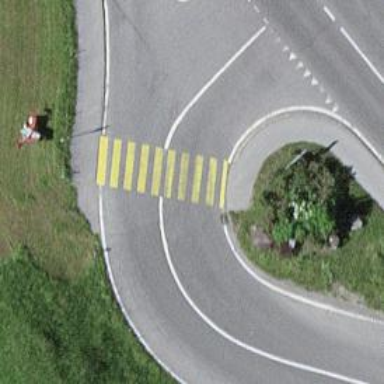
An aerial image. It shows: Uncontrolled road crossing.